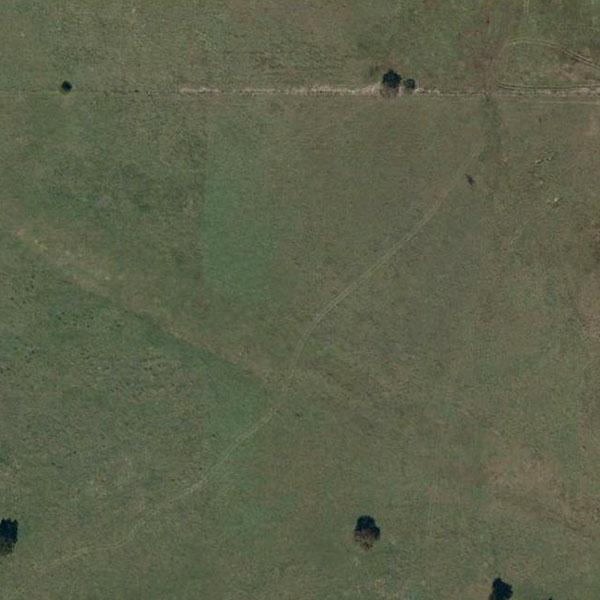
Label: Meadow